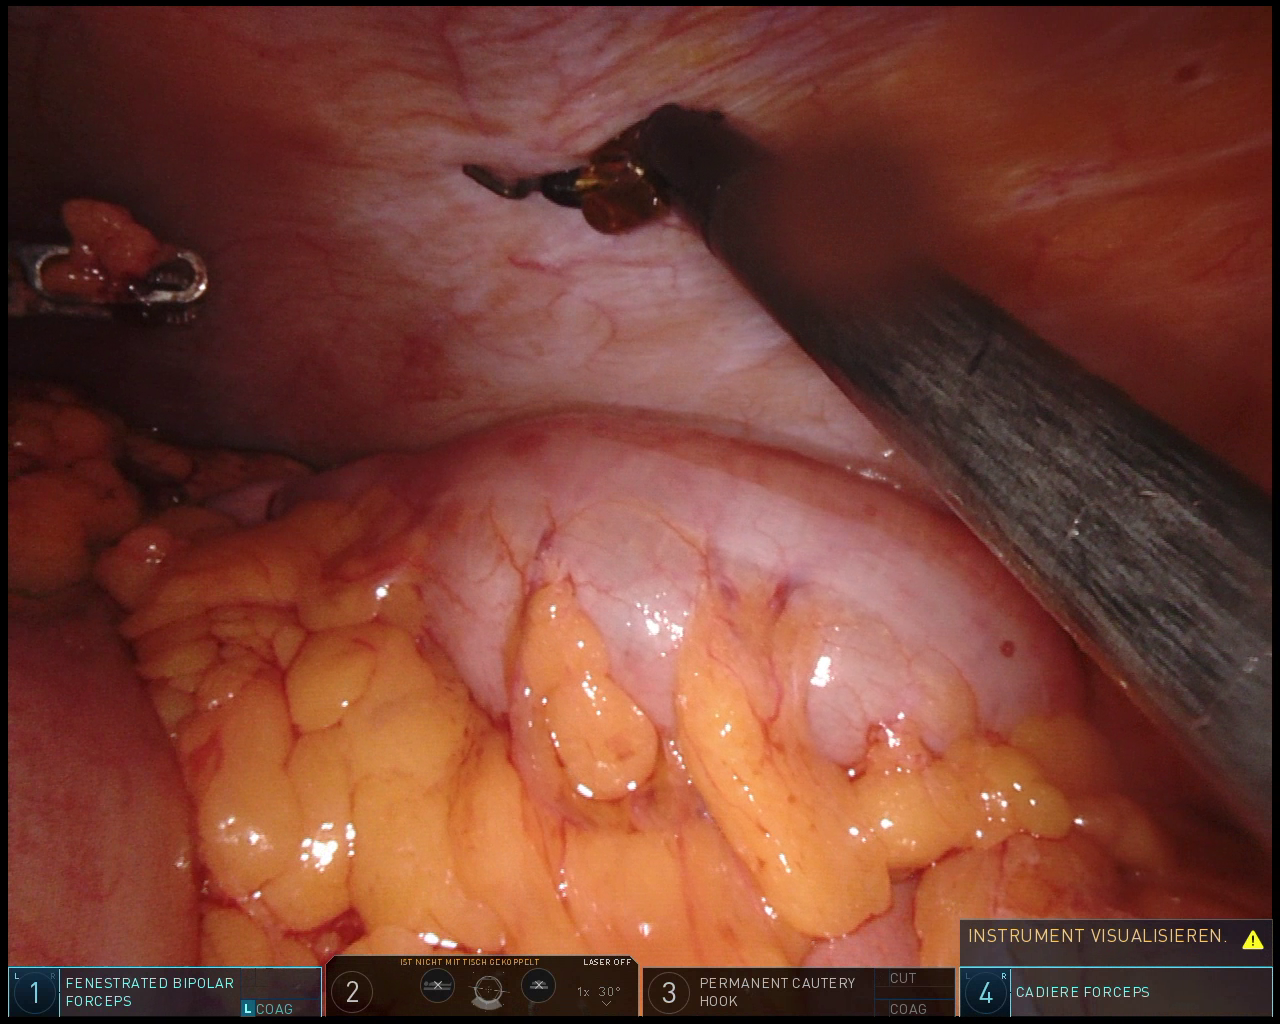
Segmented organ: abdominal_wall
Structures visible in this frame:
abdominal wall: yes
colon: yes
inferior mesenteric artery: no
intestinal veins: no
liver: no
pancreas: no
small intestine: no
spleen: no
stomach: no
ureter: no
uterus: no
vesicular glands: no